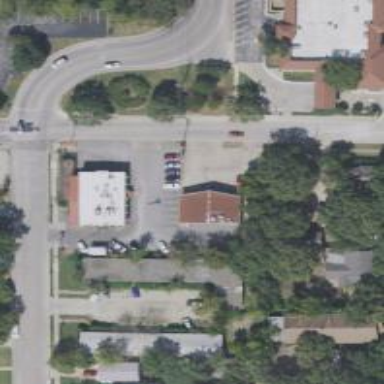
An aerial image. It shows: Convenience shop.